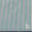
Piece: xx